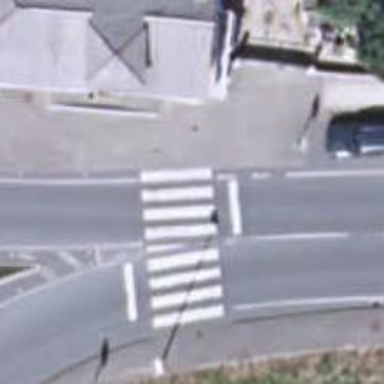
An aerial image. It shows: Uncontrolled crossing on the road.